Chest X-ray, AP view. Patient: 33 years old, sex M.
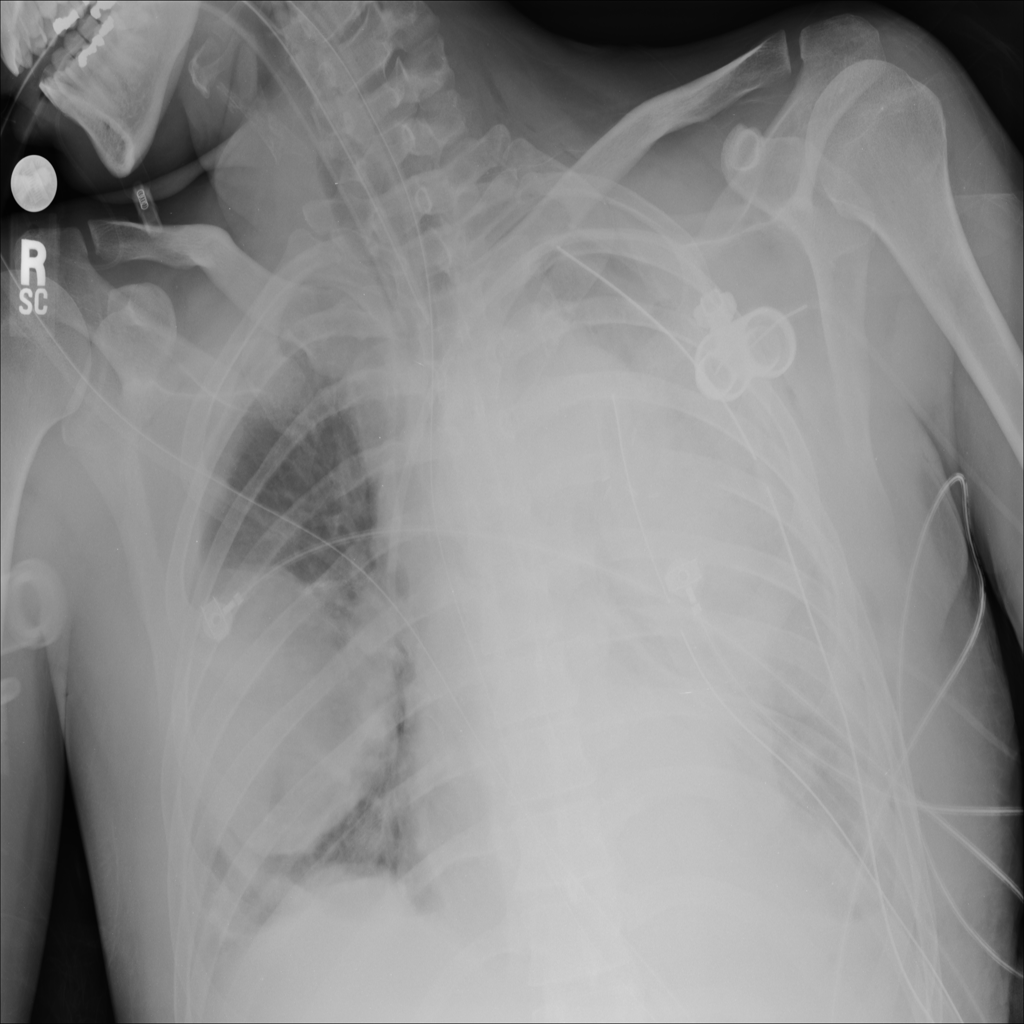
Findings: No Finding